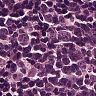
Metastatic tissue present: yes